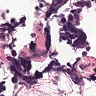
Metastatic tissue present: no